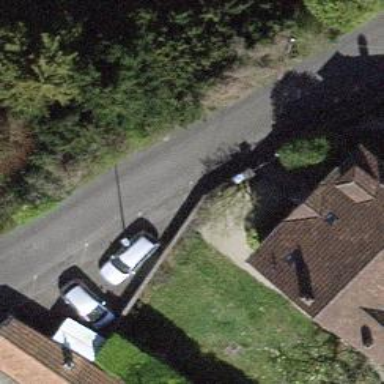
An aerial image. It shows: Smooth asphalt road in residential area.